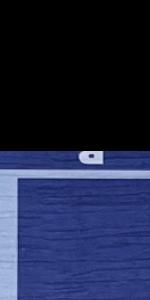
Label: Empty